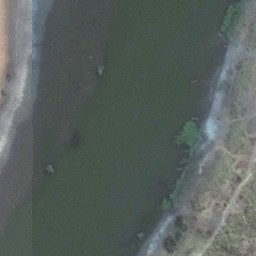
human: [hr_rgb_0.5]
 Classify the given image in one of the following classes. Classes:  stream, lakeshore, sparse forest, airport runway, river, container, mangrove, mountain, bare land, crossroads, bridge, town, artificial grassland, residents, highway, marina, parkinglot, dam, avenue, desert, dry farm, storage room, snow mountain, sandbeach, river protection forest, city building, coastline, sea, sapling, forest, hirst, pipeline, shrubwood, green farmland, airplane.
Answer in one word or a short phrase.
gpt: river